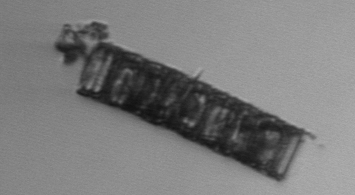
Label: Paralia_sulcata